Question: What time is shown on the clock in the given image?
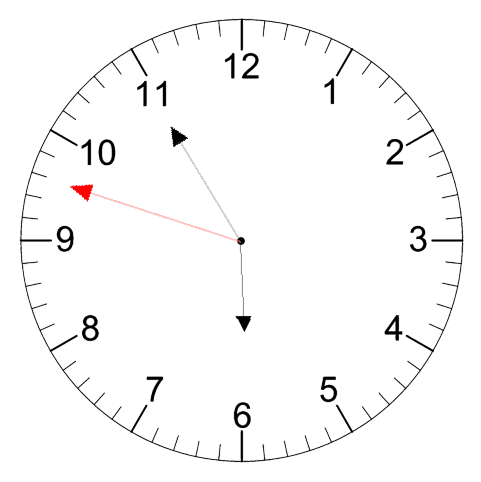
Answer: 05:54:48